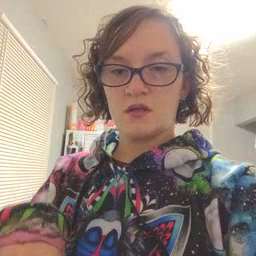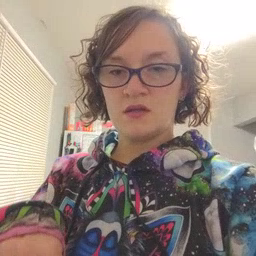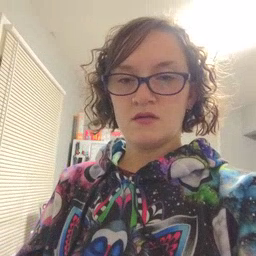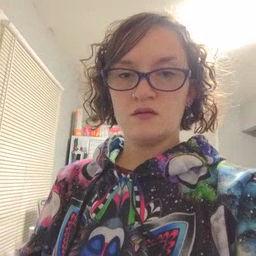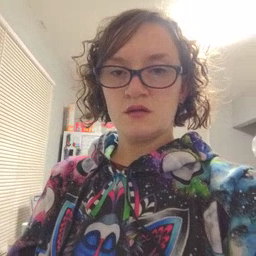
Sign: can